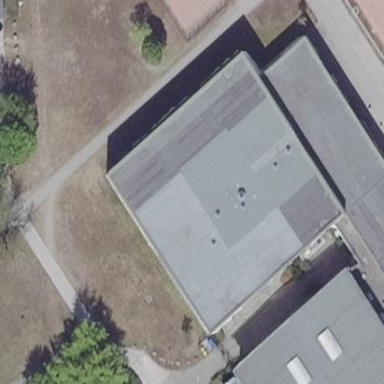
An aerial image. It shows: Sports centre building.